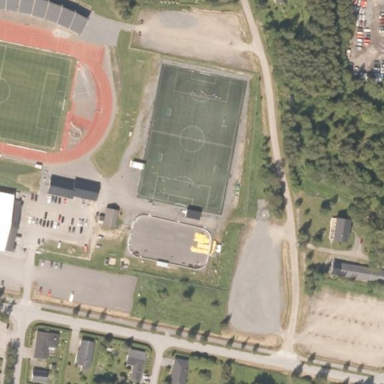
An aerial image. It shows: Soccer pitch for leisureland activities.